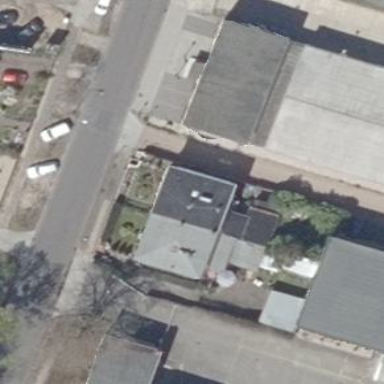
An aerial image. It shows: Semidetached house with flat roof.